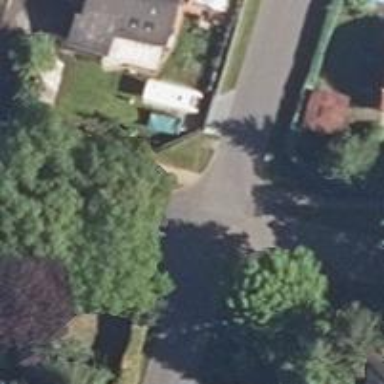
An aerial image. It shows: Smooth asphalt road in residential area.